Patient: sex M, age 48
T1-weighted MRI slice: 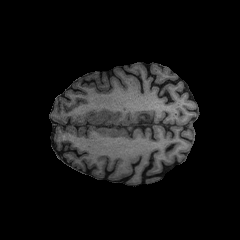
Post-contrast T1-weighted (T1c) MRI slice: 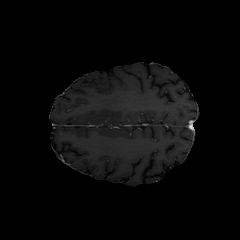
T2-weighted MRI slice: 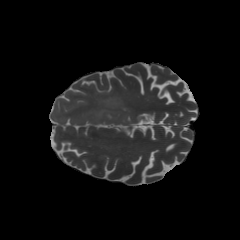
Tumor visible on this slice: yes
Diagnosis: Astrocytoma, IDH-mutant
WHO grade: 3